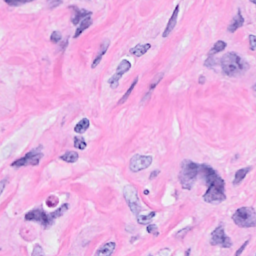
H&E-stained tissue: Breast